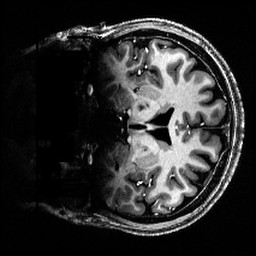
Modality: T1w
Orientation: coronal
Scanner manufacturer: siemens
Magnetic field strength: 6.98 T
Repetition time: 5 s
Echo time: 0.00343 s